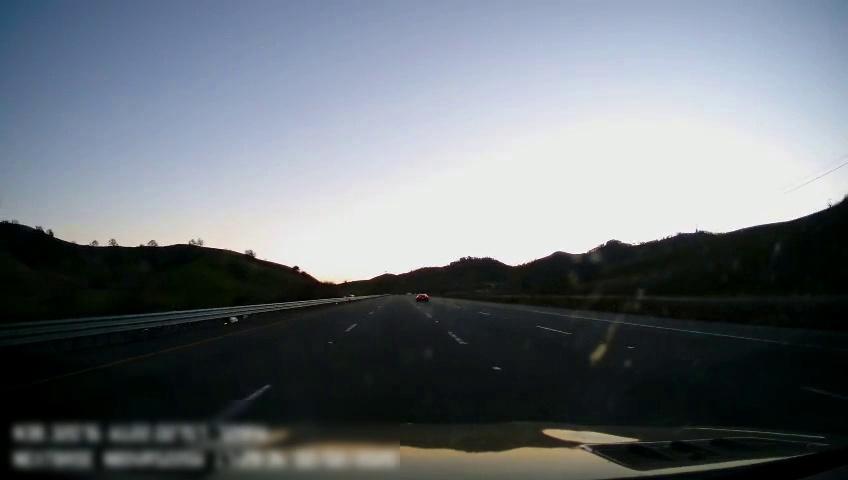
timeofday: Day
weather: Sunny
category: Drivable Space
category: Vehicles | Car
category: Lanes | Current Lane
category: Lanes | Current Lane
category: Lanes | Alternate Lane
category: Lanes | Alternate Lane
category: Lanes | Alternate Lane